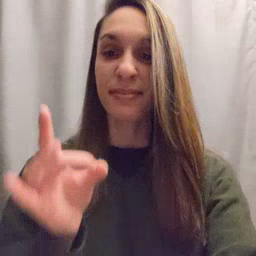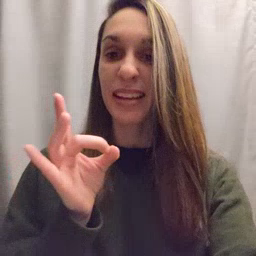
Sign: hate